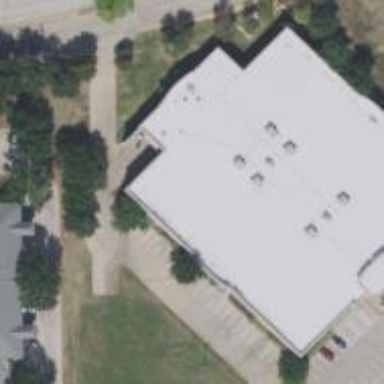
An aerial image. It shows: Commercial building.